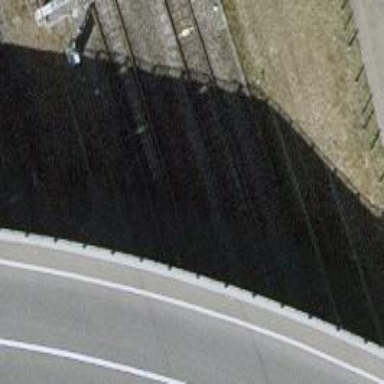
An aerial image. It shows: Railway switch.